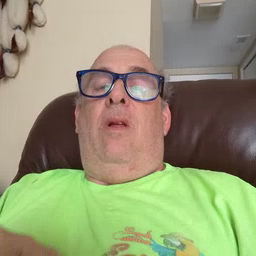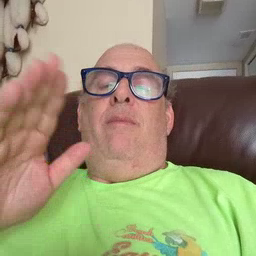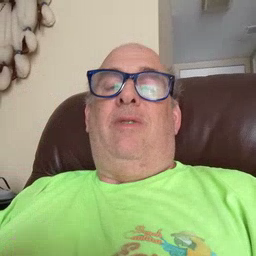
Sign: beside